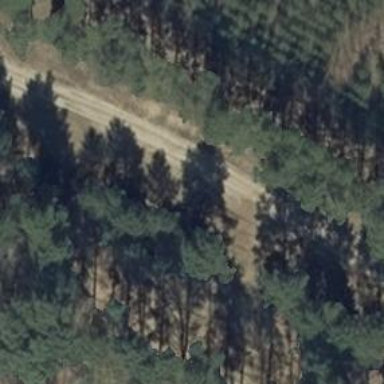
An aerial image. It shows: Sandy track road with grade 4 track type.